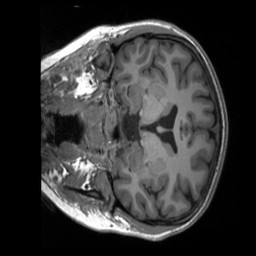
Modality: T1w
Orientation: coronal
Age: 18
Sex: female
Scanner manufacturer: siemens
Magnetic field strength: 3 T
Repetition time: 2.3 s
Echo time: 0.00232 s